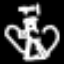
Label: angel